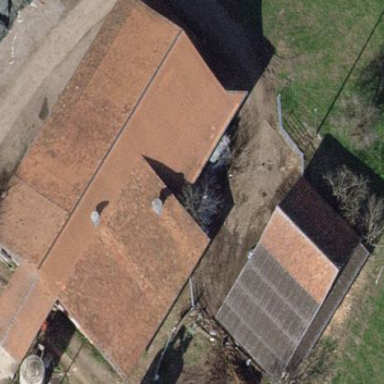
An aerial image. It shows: Farmyard area.